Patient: sex F, age 31
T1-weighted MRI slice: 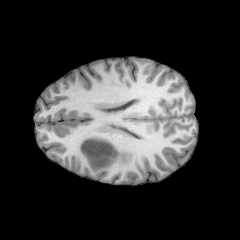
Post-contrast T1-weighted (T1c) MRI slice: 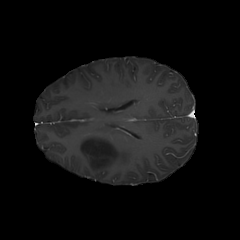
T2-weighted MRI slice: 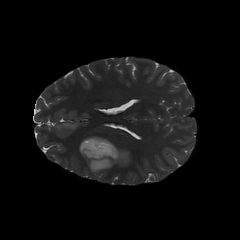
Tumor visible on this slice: yes
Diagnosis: Astrocytoma, IDH-mutant
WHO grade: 2